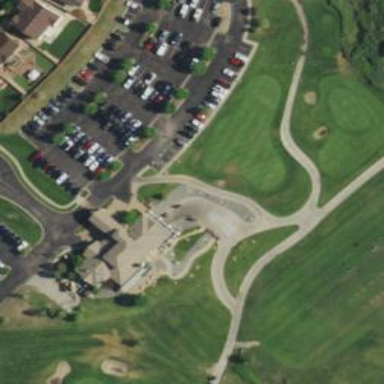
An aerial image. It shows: Service road designated as golf cart path.